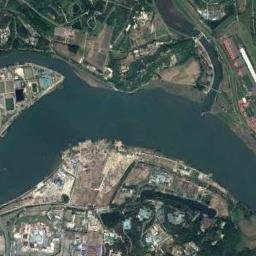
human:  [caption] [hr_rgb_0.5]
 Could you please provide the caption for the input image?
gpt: Rivers converge here with a prosperous city area stands on the banks .

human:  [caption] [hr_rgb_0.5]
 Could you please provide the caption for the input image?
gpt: The deep blue river with some tributaries goes through the residential area .

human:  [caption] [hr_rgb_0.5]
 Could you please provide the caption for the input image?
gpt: A broad, Turquoise river with small islands, Green and tan mixed fields on both sides, And buildings .

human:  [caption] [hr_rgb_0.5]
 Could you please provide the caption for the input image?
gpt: The river goes through houses and trees .

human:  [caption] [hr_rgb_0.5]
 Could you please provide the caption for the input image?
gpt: There are many buildings and some green farmlands near the river .